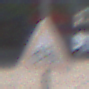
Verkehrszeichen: RadverkehrRechts
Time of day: MorningAfternoon
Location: Outdoor (Urban)
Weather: Clear
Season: NotSpecified
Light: Natural